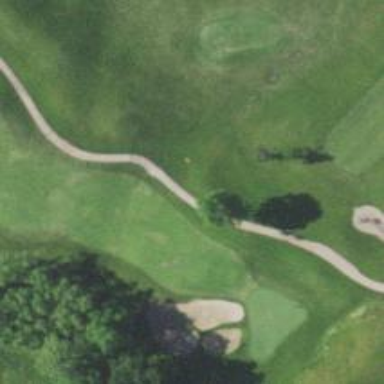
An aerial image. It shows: Golf path.